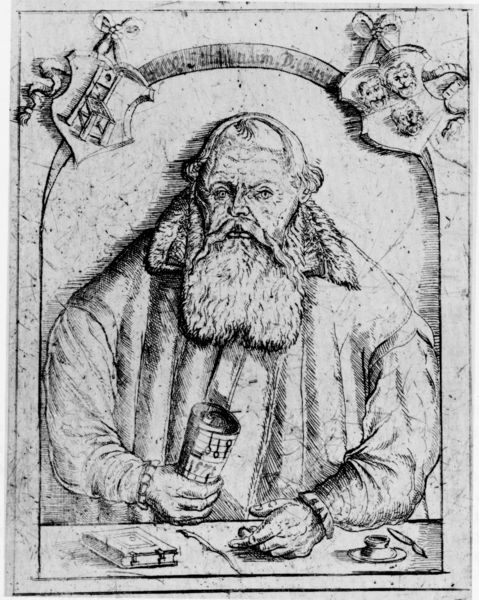
Titel: Bildnis des Georg Stella
Künstler: Hanns Lautensack
Institution: (Seriendruck)
Schlagwörter: feder, gemälde, hand, mann, fenster, finger, grau, köpfe, schwarz, skizze, stirn, stuhl, tisch, weiss, zeichnung, alt, anzug, bart, gesichter, schnurrbart, wand, falten, kragen, pelz, rahmen, vollbart, ärmel, bild, bildnis, hals, hände, portrait, porträt, haare, mantel, adel, drei, kaufmann, musik, renaissance, rund, schrift, bücher, papier, schreibtisch, bogen, man, zwei, alter mann, noten, grafik, graphik, rundbogen, dick, ernst, büste, glatze, notenblatt, robe, becher, nische, schild, arkade, greis, buch, druck, stich, komponist, brille, schriftsteller, autor, zunft, tinte, wissenschaftler, rolle, wappen, pelzkragen, runzeln, löwen, mittelalter, luther, schriftrolle, gelehrter, tintenfass, griffel, bänder, dokument, federzeichnung, federkiel, masken, trunk, pergamentrolle, pelzbesatz, füller, renaissace, alter herr, löwenköpfe, füllfederhalter, kaumann, schütteres haar, geschlossene form, ument, schreibere, stifft, schjwarz, schilkd